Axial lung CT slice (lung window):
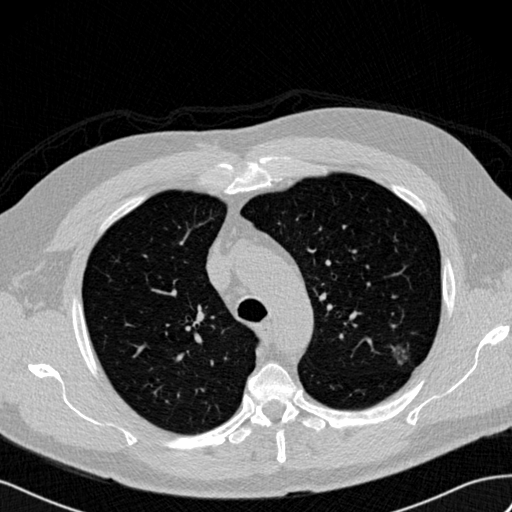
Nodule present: yes
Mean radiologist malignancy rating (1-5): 3.667